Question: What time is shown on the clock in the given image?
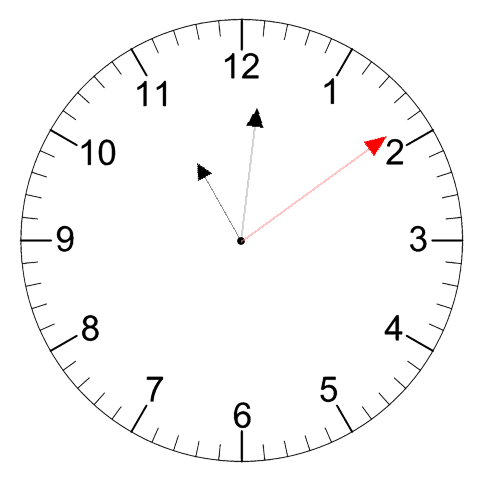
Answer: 11:01:09